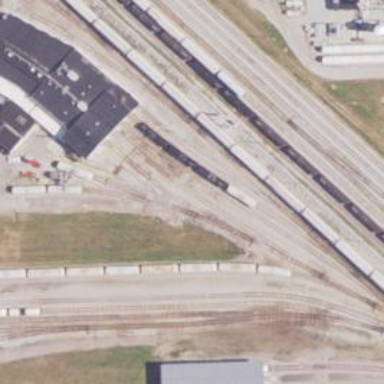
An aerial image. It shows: Railway spur service.